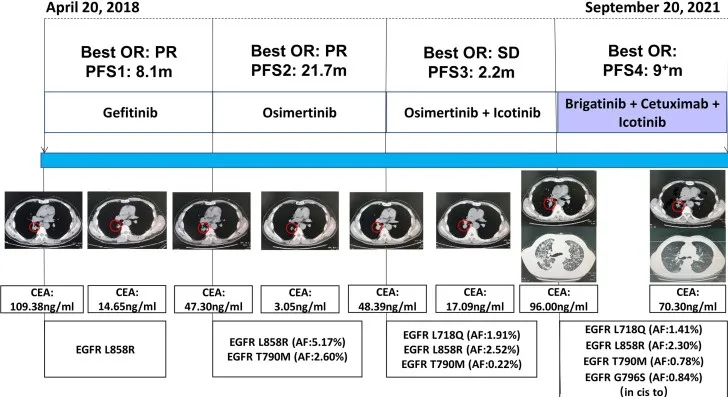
The therapeutic regimens received, the associated best objective response (OR), progression-free survival (PFS), the CEA for each line of therapy, and the major mutations detected. PR indicates a partial response. SD indicates stable disease.
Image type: chart (chart)